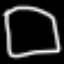
Label: square